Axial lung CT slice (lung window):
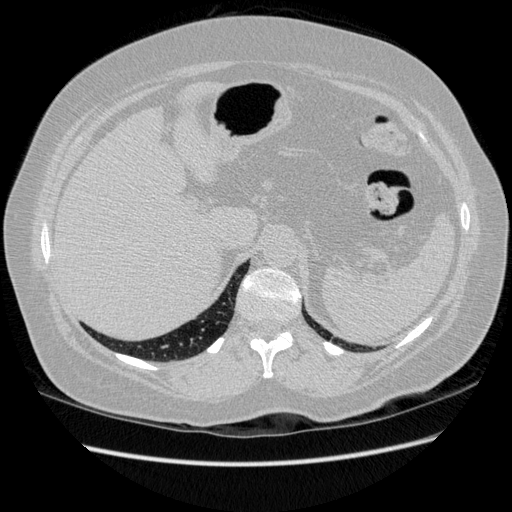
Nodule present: no